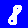
Digit: 8